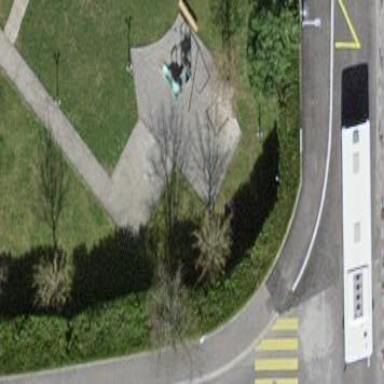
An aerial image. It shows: Playground area for leisure land.